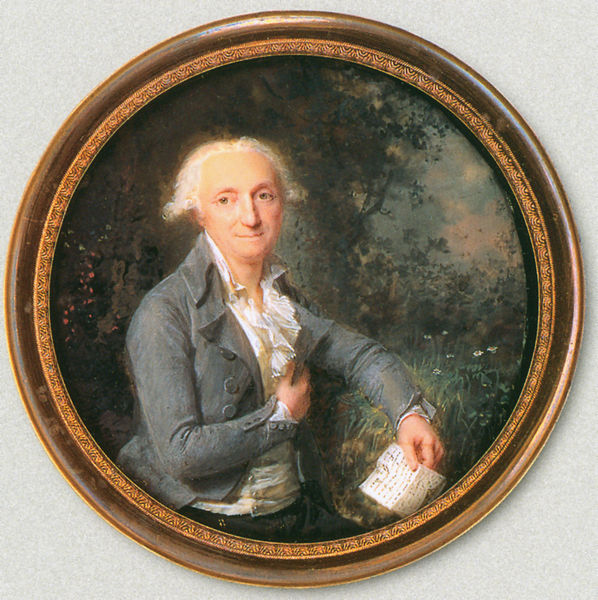
Titel: Älterer Herr mit Brief; späterer vergoldeter Metallreif
Künstler: Louis Lié Périn-Salbreux
Institution: Celle, Bomann-Museum
Schlagwörter: feder, mann, bäume, landschaft, nase, wiese, bild, bildnis, portrait, porträt, gold, locken, wald, rund, lächeln, gamasche, jackett, zettel, stirnglatze, brief, jakett, porträ, mundaugen